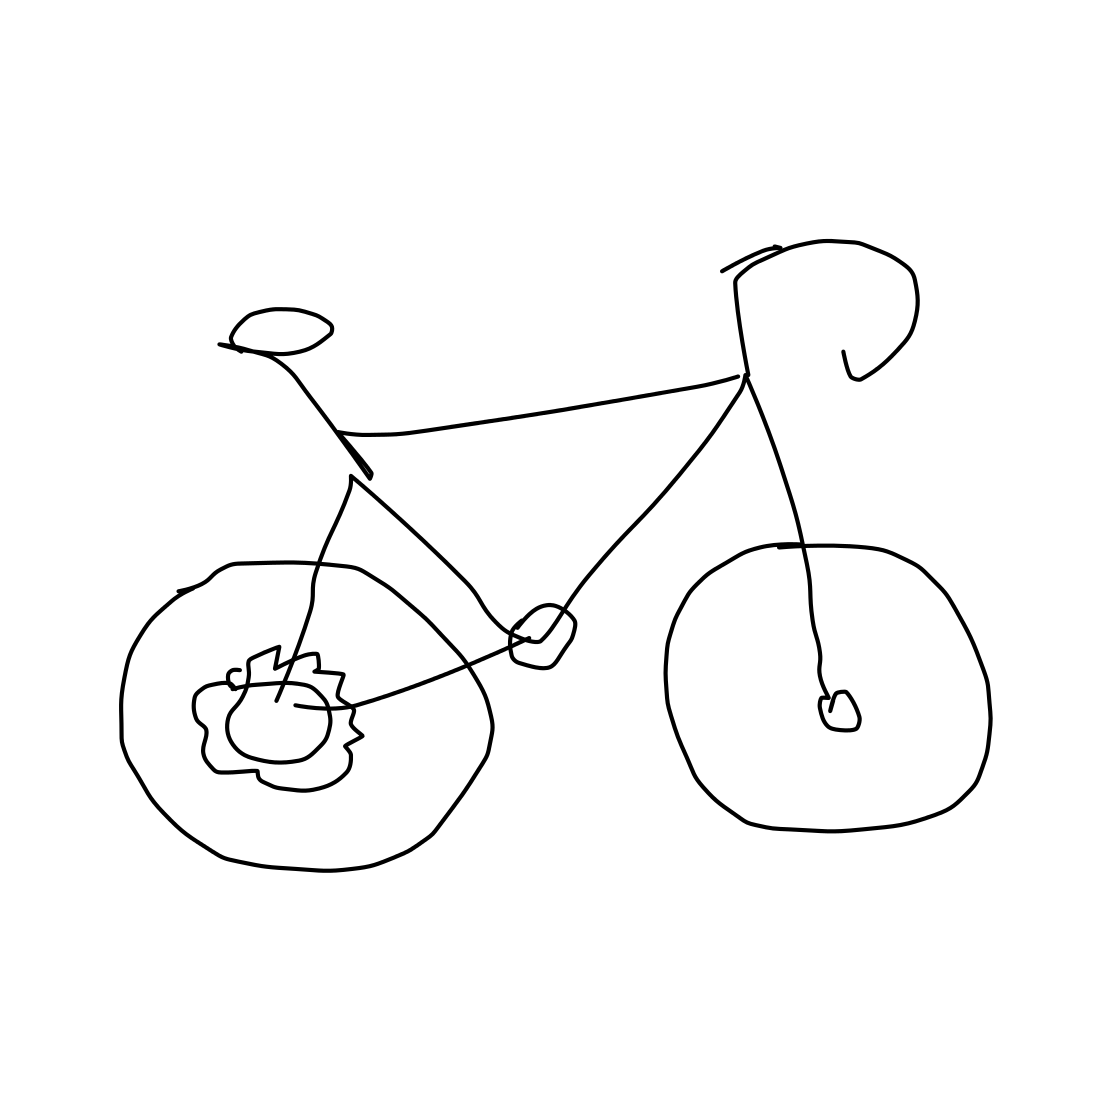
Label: bicycle